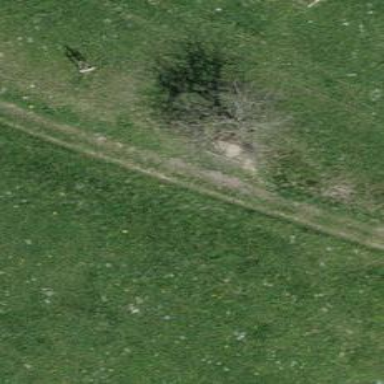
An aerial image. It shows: Brown bench in the vicinity.